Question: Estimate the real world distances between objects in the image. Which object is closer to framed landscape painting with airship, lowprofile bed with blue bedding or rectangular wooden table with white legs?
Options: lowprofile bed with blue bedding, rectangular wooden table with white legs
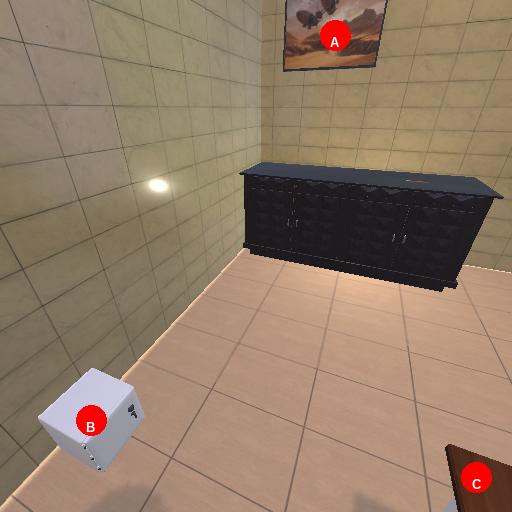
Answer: lowprofile bed with blue bedding